Question: I am trying to create a trigger, which automatically updates a student's application state when the application status row in the application table changes. I have been browsing the web for a little over an hour or so now and despite finding a potential work around using 'EXECUTE IMMEDIATE' I cannot achieve my desired result ('EXECUTE IMMEDIATE' was causing an unbound variable error).
Trigger code
'''
CREATE OR REPLACE TRIGGER trg_applications
BEFORE INSERT OR UPDATE ON applications FOR EACH ROW
BEGIN
IF UPDATING THEN
/* If the status is ACCEPTED, then approve the students application */
SELECT CASE
WHEN get_status(:NEW.status_id) =
LOWER('Applicant Accepted Offer')
THEN student_accept_offer( :NEW.student_id )
END
FROM status;
END IF;
END;
'''
The get status method returns a 'VARCHAR2' to check whether the new status matches the condition, if so I want to update the 'student_approved' row using the 'autonomous_transaction' below.
'student_accept_offer' code
'''
CREATE OR REPLACE FUNCTION student_accept_offer( this_stu_id NUMBER )
RETURN VARCHAR2 IS
PRAGMA AUTONOMOUS_TRANSACTION;
BEGIN
UPDATE students
SET students.student_on_placement = 1
WHERE students.student_id = this_stu_id;
COMMIT;
RETURN 'Student has approved application';
END student_accept_offer;
'''
This function works as intended when I test it outside of my trigger, however when it is embedded in the trigger an 'PLS-00428' error gets thrown. Could anyone point me in the right direction as to how can I work around this, to allow me to have this function fire automatically on an update if the status matches.
Thanks for your time
EDIT - Tables I am referencing

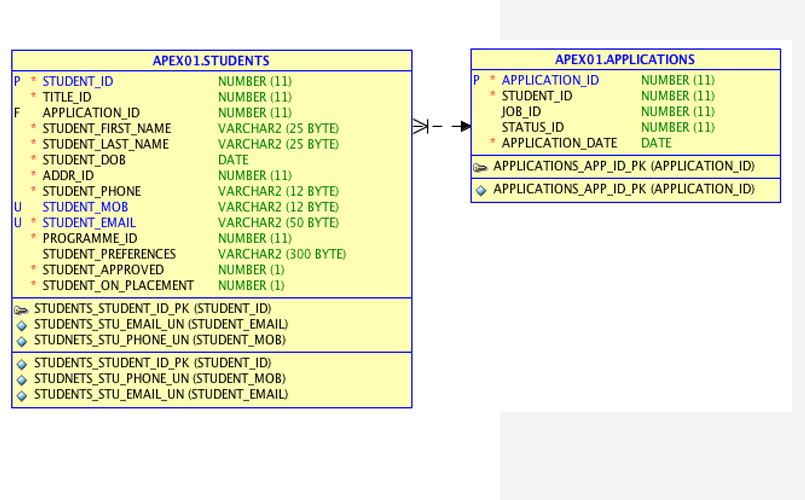
Answer: Changing your code slightly to remove the 'SELECT' statement (as it seems unnecessary) then does this work?
'''
CREATE OR REPLACE TRIGGER trg_applications
BEFORE INSERT OR UPDATE ON applications FOR EACH ROW
BEGIN
IF UPDATING THEN
/* If the status is ACCEPTED, then approve the students application */
IF get_status(:NEW.status_id) = 'applicant accepted offer' THEN
student_accept_offer( :NEW.student_id );
END IF;
END IF;
END;
'''